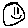
Label: smiley face